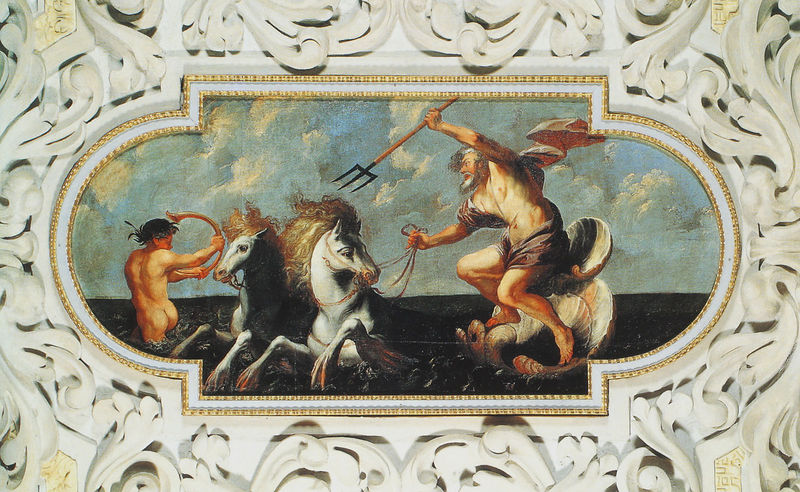
Titel: Festsaal des Klosters St. Benedikt
Künstler: Kaspar Feichtmayr
Standort: Benediktbeuern, Kloster St. Benedikt (EU - D - Bayern - Oberbayern)
Schlagwörter: gott, himmel, nackt, wasser, wolken, rücken, bart, bild, horn, pferde, mähne, zügel, wagen, stuck, götter, muschel, speer, fresko, odysseus, wandbild, spiess, neptun, dreizack, po